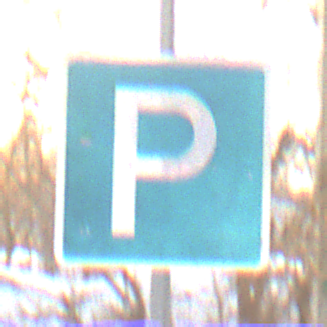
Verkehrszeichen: Parken
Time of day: MorningAfternoon
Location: Roofed (Suburban)
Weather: PartlyCloudy
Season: Winter
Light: Natural